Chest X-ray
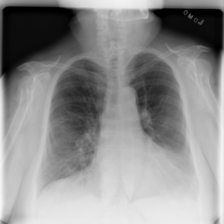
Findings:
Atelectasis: negative
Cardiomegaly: negative
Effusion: negative
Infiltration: negative
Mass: negative
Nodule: negative
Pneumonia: negative
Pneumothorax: negative
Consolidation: negative
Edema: negative
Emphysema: negative
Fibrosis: negative
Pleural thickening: negative
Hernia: negative